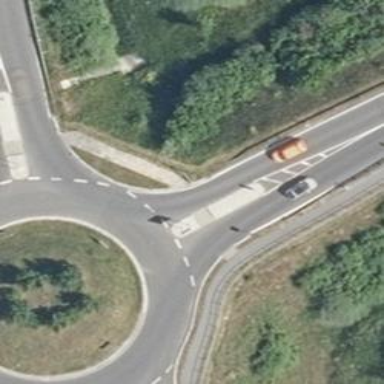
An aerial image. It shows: Island crossing on the road.